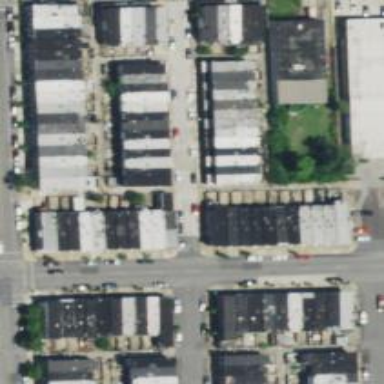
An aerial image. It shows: Alley classified as service road.